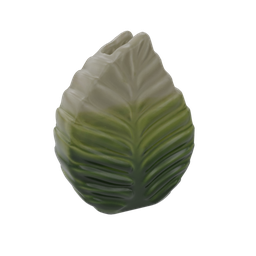
Label: decoration